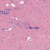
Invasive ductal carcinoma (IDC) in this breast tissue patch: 1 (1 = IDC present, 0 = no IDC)